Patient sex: M
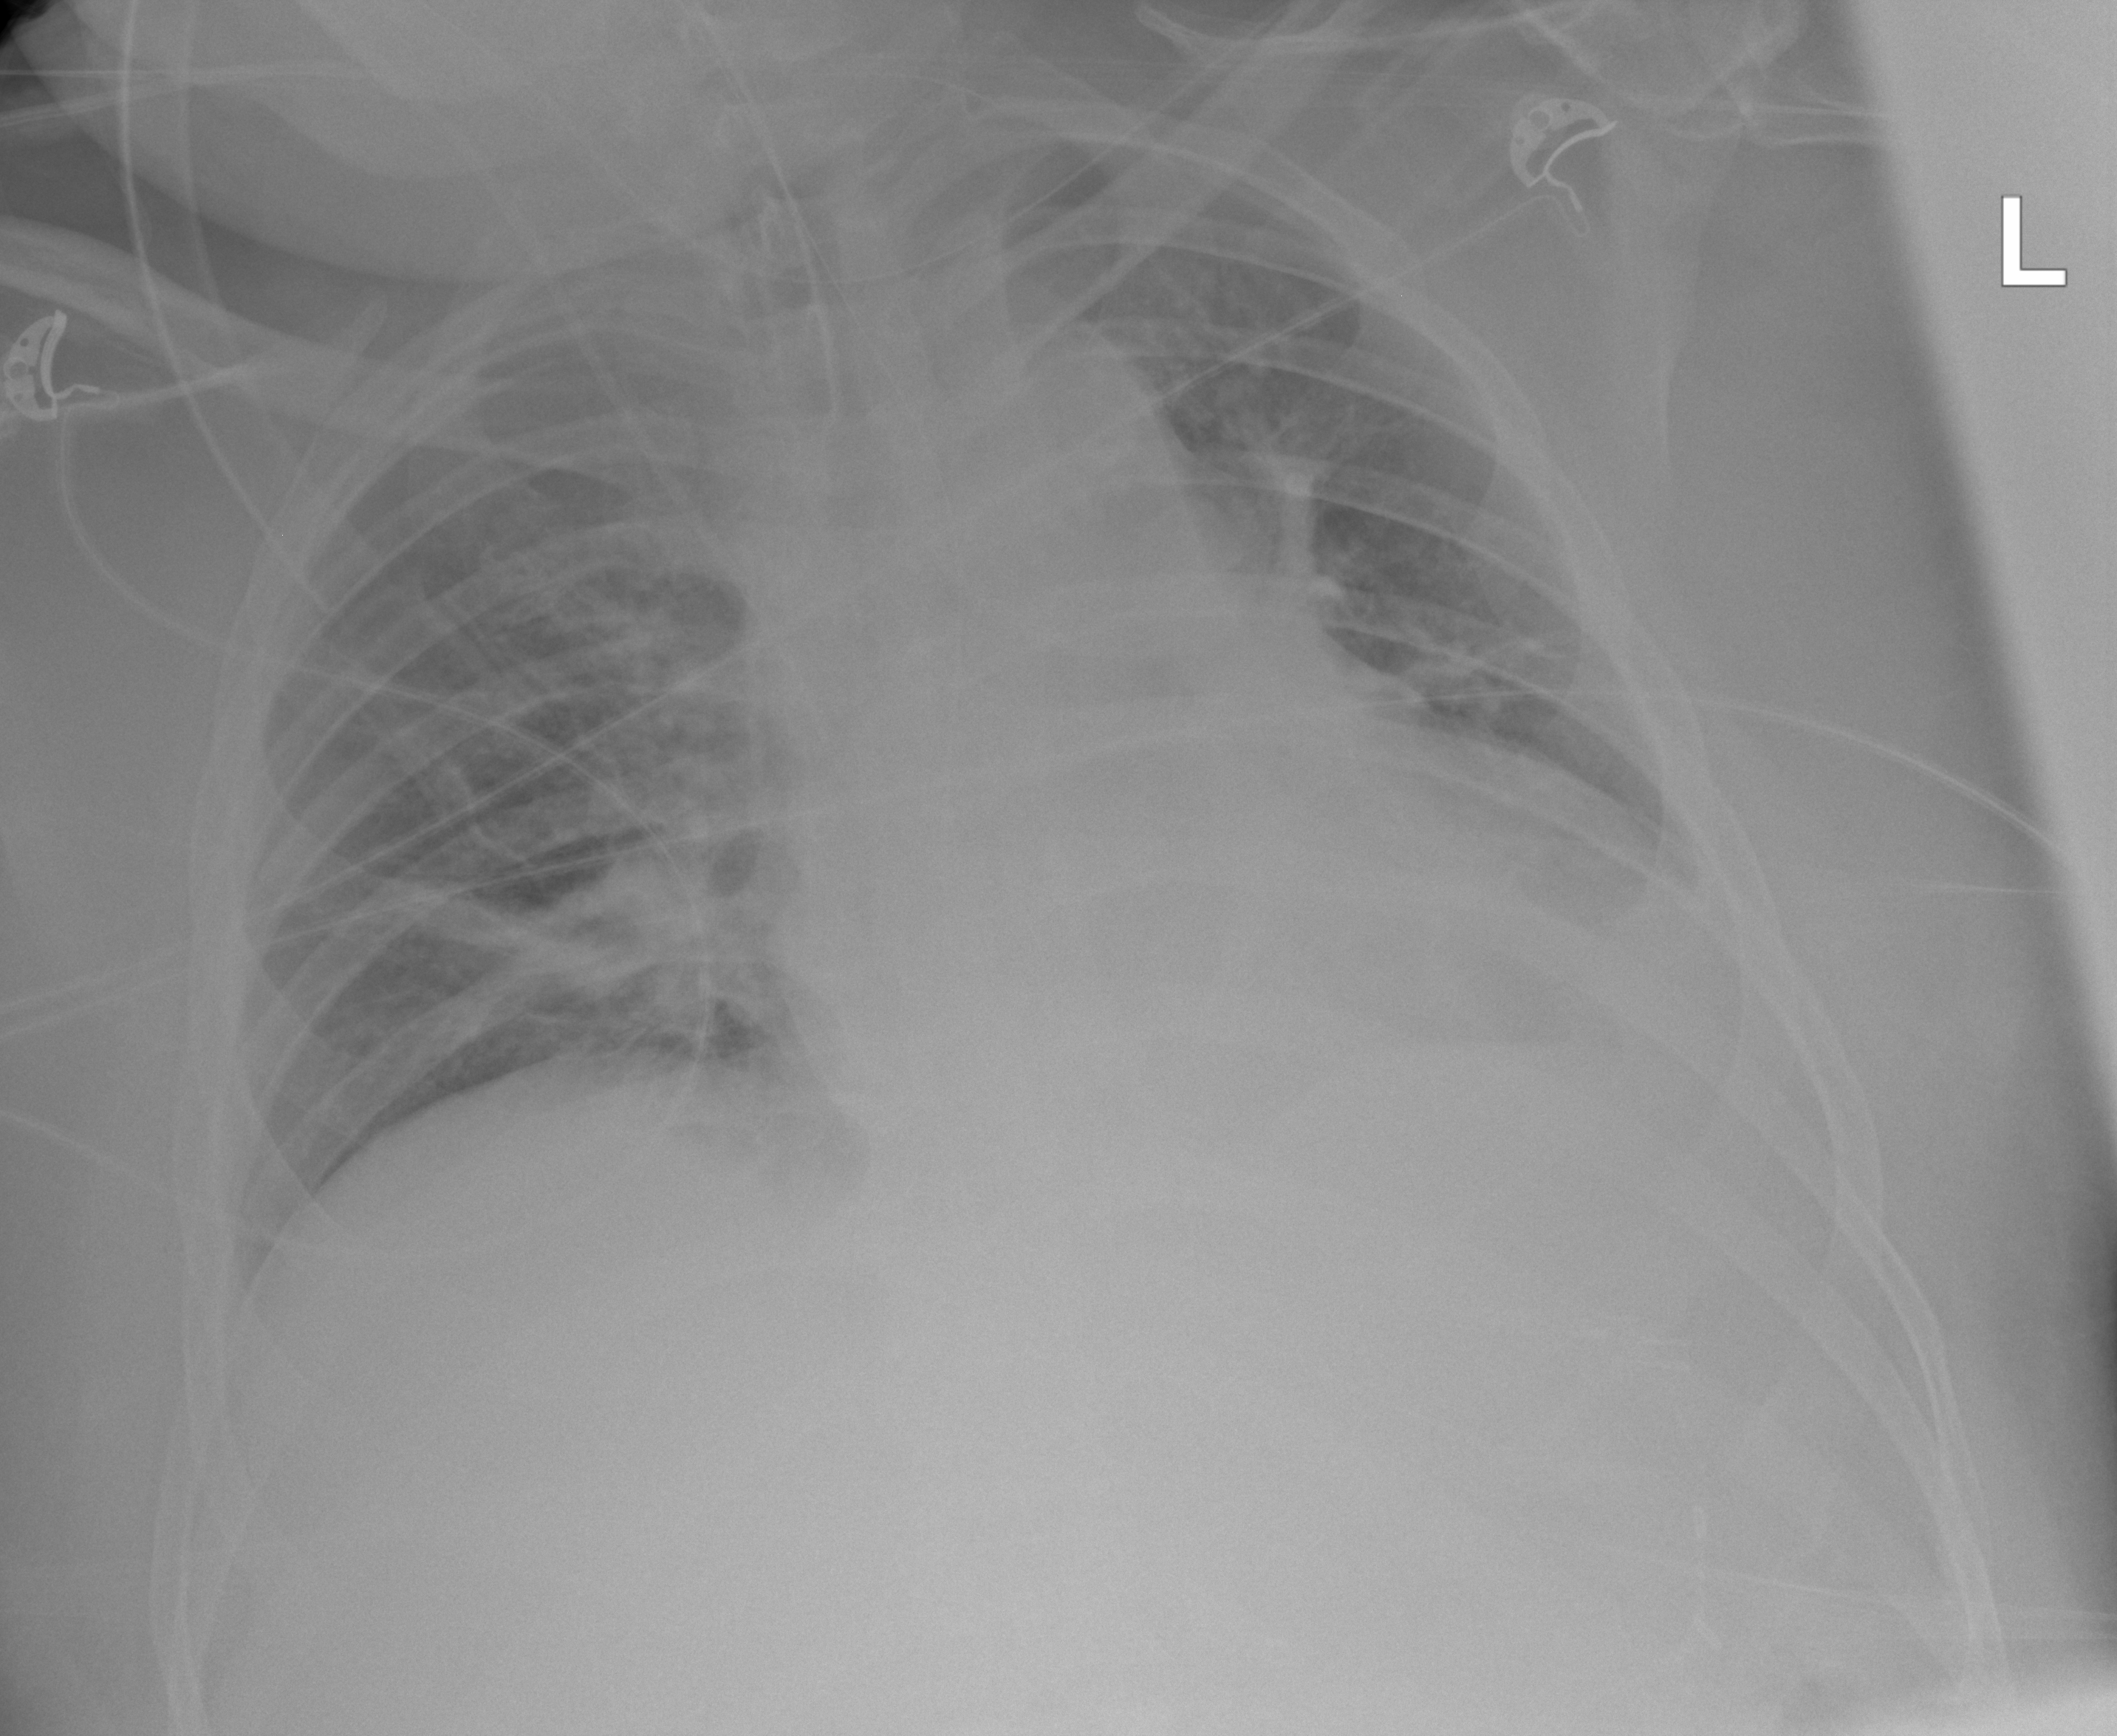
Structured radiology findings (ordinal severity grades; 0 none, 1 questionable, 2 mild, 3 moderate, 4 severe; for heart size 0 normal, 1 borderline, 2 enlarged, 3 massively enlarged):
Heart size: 1
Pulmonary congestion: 1
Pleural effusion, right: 0
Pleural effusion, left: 2
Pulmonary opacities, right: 1
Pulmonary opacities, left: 0
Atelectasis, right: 2
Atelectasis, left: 2